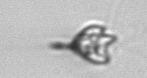
Label: Pyramimonas_longicauda